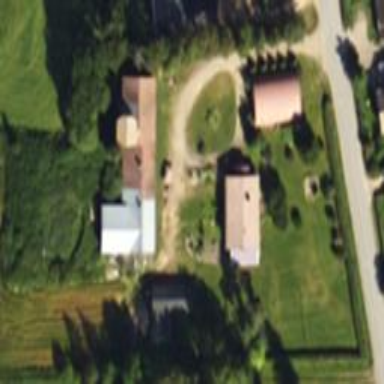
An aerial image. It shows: Farmyard area.